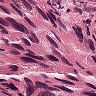
Metastatic tissue present: yes